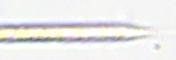
Label: Rhizosolenia